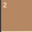
Piece: xx